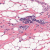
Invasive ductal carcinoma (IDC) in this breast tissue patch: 0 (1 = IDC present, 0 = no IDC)